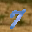
Label: 7